Question: I'm working on a 2D game project where I am expecting users to draw 2D polygons (closed path) such as:

Possible Solutions:
1 - Draw by Points and Calculate Border Lines.
1 Problem - Calculation of Border Lines.
2 - Start with an ellipse and let the user reshape it by moving vertices.
2 Problem - When ellipse enlarges, it creates gaps between vertices where you can't reshape.
3 - Add and Move Vertices
3 Problem - Ear Clipping Triangulation stucks at somepoint (53th line 'while' loop @ <URL>
**After some thinking, I decided I better work on the infinite loop (in method 3) problem rather than abandoning the add and move vertex method. What causes the infinite loop in the 'while' loop at 53. line (see <URL>?
My guess: ear clipping triangulation fails to attach some vertex to any triangle and keeps retrying.**
How I can easily implement polygon drawing in my game?
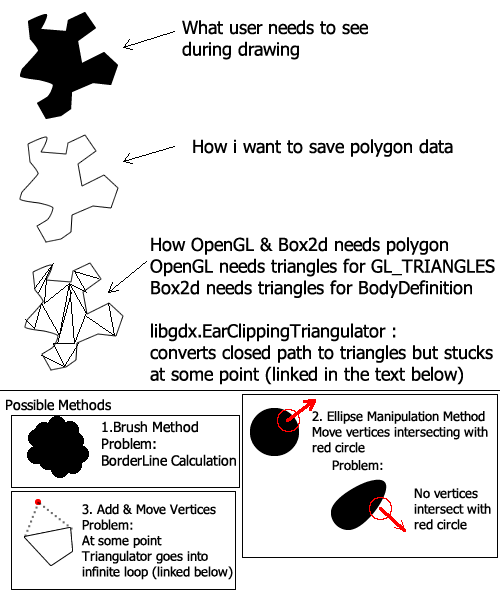
Answer: Use OpenGL's tesselator:
'''
#include <gl/gl.h>
#include <gl/glu.h>
#include <vector>
using namespace std;
typedef vector< vector< GLdouble* > > contours;
contours poly;
//Initialize poly here
GLUtesselator* tess = gluNewTess();
gluTessCallback(tess, GLU_TESS_BEGIN, (void (CALLBACK*)())&BeginCallback);
gluTessCallback(tess, GLU_TESS_VERTEX, (void (CALLBACK*)())&VertexCallback);
gluTessCallback(tess, GLU_TESS_END, (void (CALLBACK*)())&EndCallback);
gluTessCallback(tess, GLU_TESS_COMBINE, (void (CALLBACK*)())&CombineCallback);
gluTessCallback(tess, GLU_TESS_ERROR, (void (CALLBACK*)())&ErrorCallback);
gluTessNormal(tess, 0.0, 0.0, 1.0);
gluTessProperty(tess, GLU_TESS_WINDING_RULE, GLU_TESS_WINDING_NONZERO);
gluTessProperty(tess, GLU_TESS_BOUNDARY_ONLY, GL_FALSE); //GL_FALSE
gluTessBeginPolygon(tess, NULL);
for (UINT i = 0; i < poly.size(); ++i)
{
gluTessBeginContour(tess);
for (UINT j = 0; j < poly[i].size(); ++j)
{
gluTessVertex(tess, poly[i][j], poly[i][j]);
}
gluTessEndContour(tess);
}
gluTessEndPolygon(tess);
gluDeleteTess(tess); // Delete after tessellation
'''